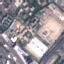
Label: Industrial